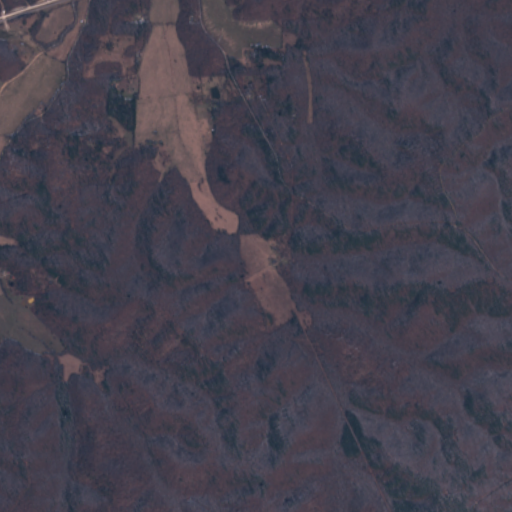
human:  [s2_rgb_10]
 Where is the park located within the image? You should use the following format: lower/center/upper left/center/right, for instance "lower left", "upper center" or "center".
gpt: The park is located in the upper left of the image.
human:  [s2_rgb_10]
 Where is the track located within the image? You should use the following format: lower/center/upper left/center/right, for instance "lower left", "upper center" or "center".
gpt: There is no track in the image.